Question:
For the first table I am comparing both DrawNos and lengths, if they are same I am adding the quantites. If not write the exact column. The result table is right side. What is the excel formula for this?
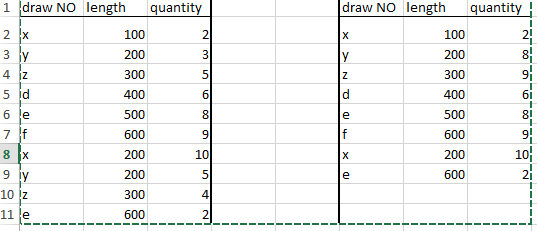
Answer: If I understand you correctly, you need to sum column "quantity" by two key columns "draw No" and "length". Please follow these steps:
1. Copy your source table to another place (to the right).
2. Remove duplicates using the built-in Duplicate Remover tool by "draw No" and "length" columns.
3. In the 2d cell of the quantity column insert formula =SUMIFS($C$2:$C$11,$A$2:$A$11,$F2,$B$2:$B$11,$G2) (adjust references to your case) and copy it to all the cells in the quantity column
<URL>